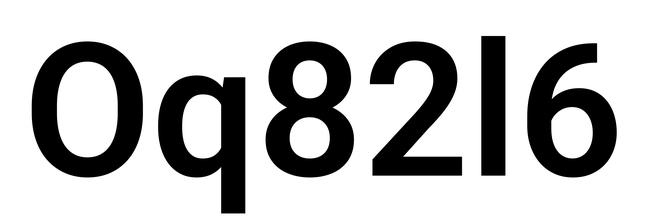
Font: Roboto_SemiBold